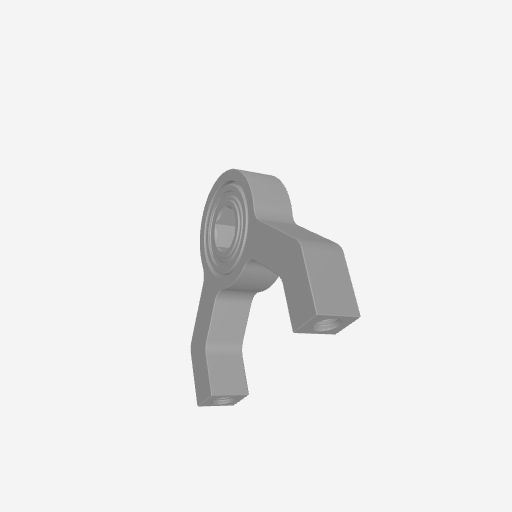
Part: Side1Post2PillowBlock8RID